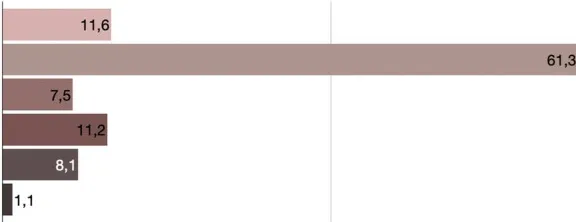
Age distribution of precarious workers (level 3) in Greece, EU-LFS, 2018.
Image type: chart (chart)